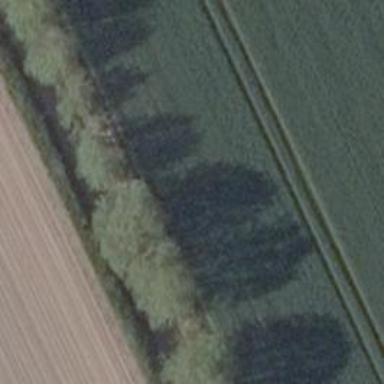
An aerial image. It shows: Row of deciduous broadleaved trees.